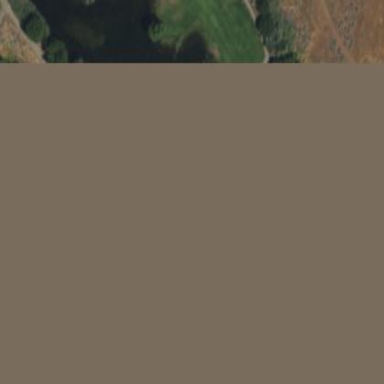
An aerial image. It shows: Water hazard on golf course.